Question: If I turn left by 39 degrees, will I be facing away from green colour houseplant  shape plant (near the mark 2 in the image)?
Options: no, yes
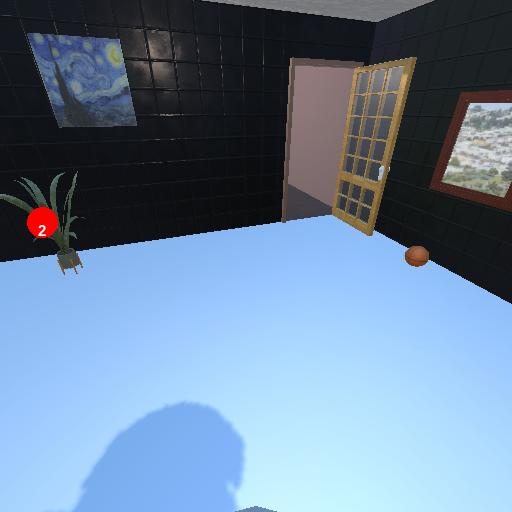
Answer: no